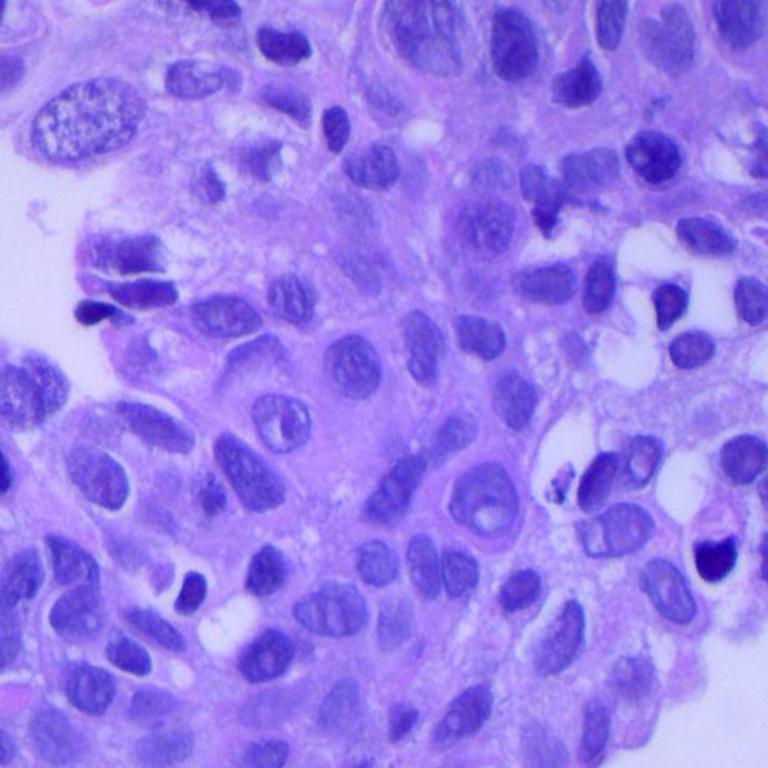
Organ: lung
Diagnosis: squamous carcinomas